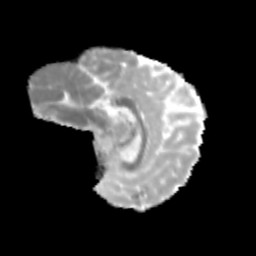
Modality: MD
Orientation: sagittal
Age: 10
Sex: female
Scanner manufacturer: siemens
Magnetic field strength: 3 T
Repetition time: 3.8 s
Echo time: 0.07 s